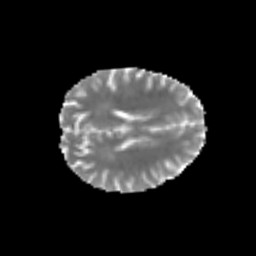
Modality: MD
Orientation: axial
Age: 25
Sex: male
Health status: healthy